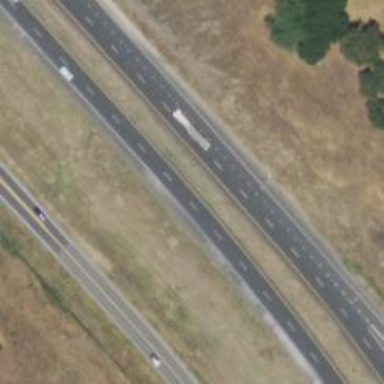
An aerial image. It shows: Trunk highway with expressway features.